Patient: sex M, age 61
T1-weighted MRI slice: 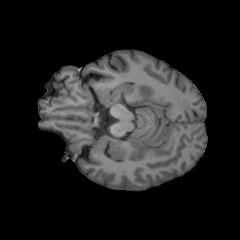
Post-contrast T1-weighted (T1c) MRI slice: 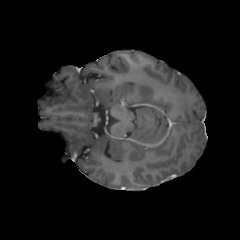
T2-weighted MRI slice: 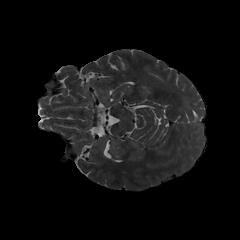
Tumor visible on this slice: no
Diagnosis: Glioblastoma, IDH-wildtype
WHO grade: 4